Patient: sex F, age 61
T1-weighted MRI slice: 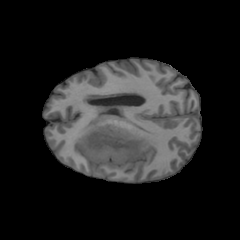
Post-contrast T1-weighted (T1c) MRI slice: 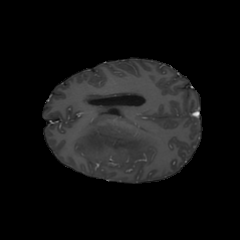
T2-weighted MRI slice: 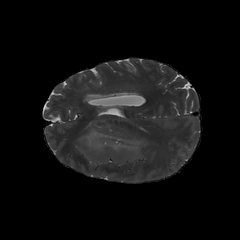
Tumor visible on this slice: yes
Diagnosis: Glioblastoma, IDH-wildtype
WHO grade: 4